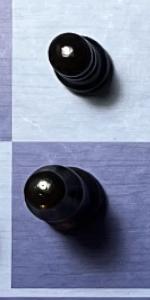
Label: Bishop_Black